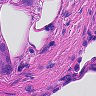
Metastatic tissue present: yes